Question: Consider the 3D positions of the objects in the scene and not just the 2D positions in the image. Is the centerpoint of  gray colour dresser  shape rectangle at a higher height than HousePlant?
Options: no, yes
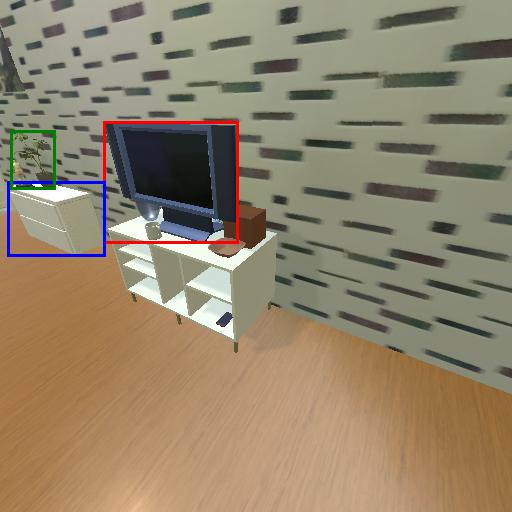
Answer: no